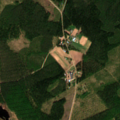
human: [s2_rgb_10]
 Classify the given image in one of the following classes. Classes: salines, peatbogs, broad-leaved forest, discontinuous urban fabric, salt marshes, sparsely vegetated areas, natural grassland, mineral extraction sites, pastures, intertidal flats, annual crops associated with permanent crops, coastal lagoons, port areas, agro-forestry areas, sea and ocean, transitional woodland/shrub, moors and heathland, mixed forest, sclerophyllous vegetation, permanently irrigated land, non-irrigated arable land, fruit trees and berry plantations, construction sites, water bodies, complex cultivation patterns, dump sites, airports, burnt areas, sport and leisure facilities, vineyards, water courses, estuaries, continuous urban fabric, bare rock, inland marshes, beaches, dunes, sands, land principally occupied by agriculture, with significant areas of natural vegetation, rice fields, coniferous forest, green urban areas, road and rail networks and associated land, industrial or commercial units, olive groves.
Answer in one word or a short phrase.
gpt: coniferous forest, mixed forest, transitional woodland/shrub